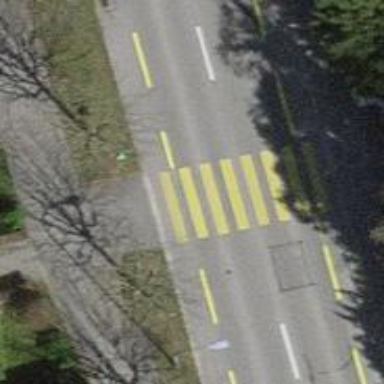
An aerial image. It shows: Zebra crossing on footway.